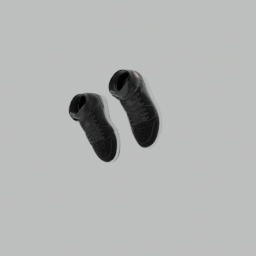
Label: people